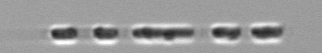
Label: Skeletonema